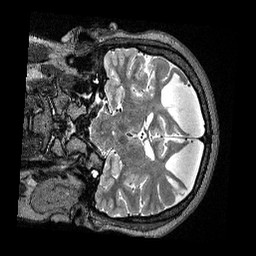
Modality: T2w
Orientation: coronal
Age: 13
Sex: male
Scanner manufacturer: siemens
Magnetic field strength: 3 T
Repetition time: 3.2 s
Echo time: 0.479 s